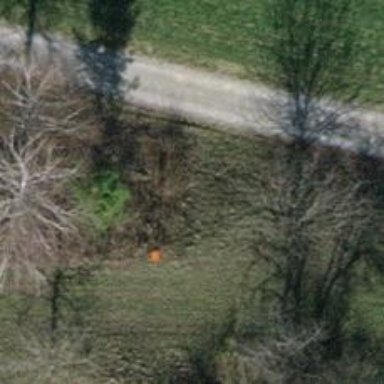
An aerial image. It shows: Pipeline marker.